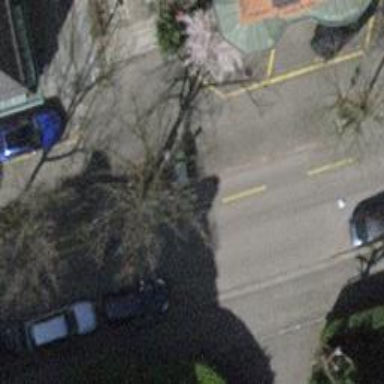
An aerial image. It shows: Residential road with asphalt surface. There are sidewalks on both sides and cycle lane on the left.